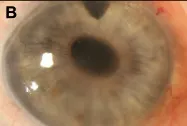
DMEK surgery with pre-existing iris-sutured IOL. B, Diffuse corneal edema and a stable, well-positioned, Artisan iris-fixated IOL after explantation of the anterior chamber IOL.
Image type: medical_photograph (other_medical_photograph)